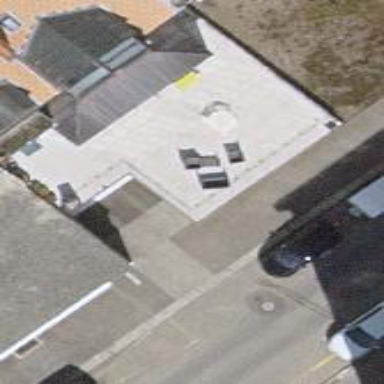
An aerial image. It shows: Group of garages.